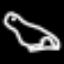
Label: frog